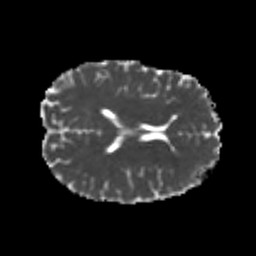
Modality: MD
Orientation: axial
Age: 21
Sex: male
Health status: healthy
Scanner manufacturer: philips
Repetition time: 7.383 s
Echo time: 0.08599 s